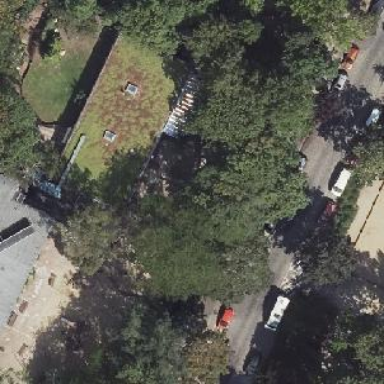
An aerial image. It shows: Kindergarten with flat roof.